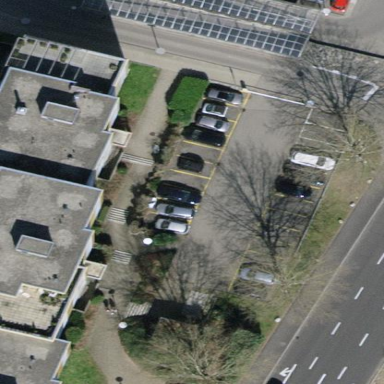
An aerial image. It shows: Parking area with surface.